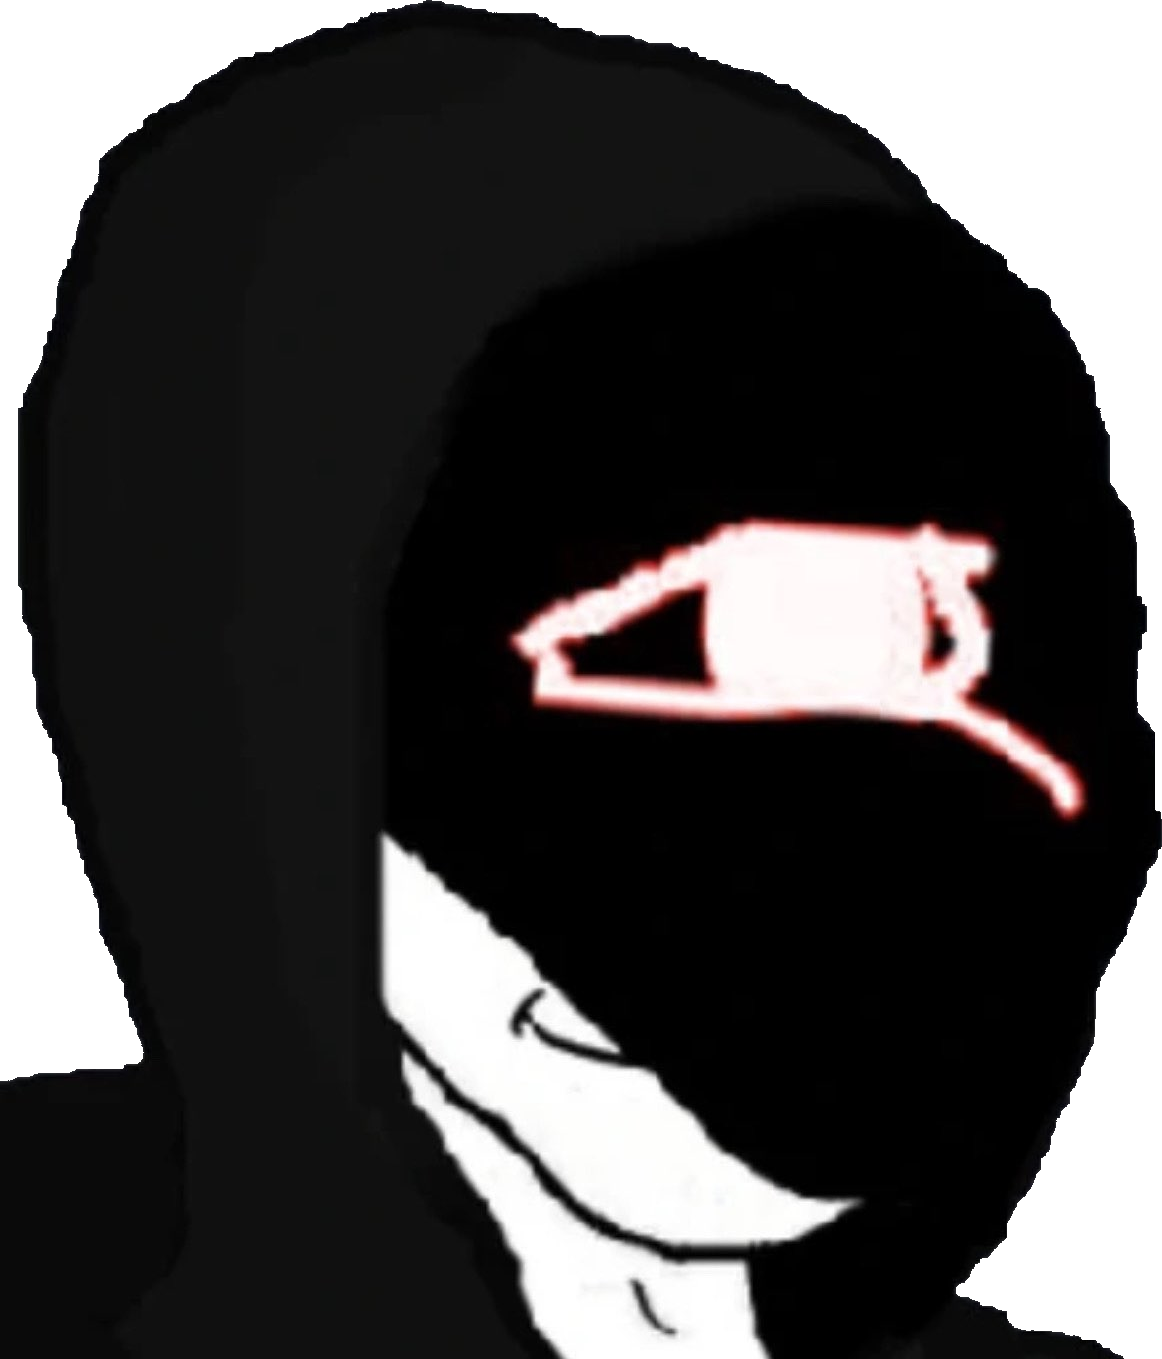
Label: 5_Smugjak